Question: I'm trying to code a function that plots on the same figure approximations to the solution of an ODE using different step values. I got the ODE approximations right, I just can't figure out how to add colors and legends identifying each function.
I tried to follow <URL>, but I can't translate it quite well to a context where the number of functions is not constant.
Here's my code and the output it generates.
'''
library(purrr)
library(ggplot2)
library(glue)
eulerMethod = function(f, t0, y0, h, memo = 1000) {
vec = double(memo + 1)
vec[1] = y0
for (i in 1:memo) {
vec[i+1] = vec[i] + h*f(t0 + i*h, vec[i])
}
solution = function(t) {
if (t < t0) return(NaN)
n = (t-t0)/h
intN = floor(n)
if (n == intN)
return(vec[n+1])
else # linear interpolation
return(vec[intN + 1] + (n - intN) * (vec[intN + 2] - vec[intN + 1]))
}
}
compare = function(f, t0, y0, interval, hs = c(1, 0.5, 0.2, 0.1, 0.05)) {
fs = map(hs, ~ eulerMethod(f, t0, y0, .)) %>%
map(Vectorize)
# generates "h = 1" "h = 0.5" ... strings
legends = map_chr(hs, ~ glue("h = {hs[[.]]}"))
map(1:length(hs), ~ stat_function(fun = fs[[.]],
geom = "line",
aes_(colour = legends[.]))) %>%
reduce('+', .init = ggplot(data.frame(x = interval), aes(x)))
}
# y' = y => solution = exp(x)
compare(function(t, y) y, 0, 1, c(0, 5))
'''

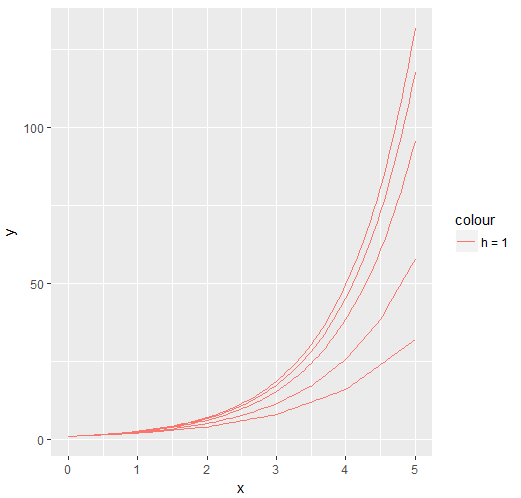
Answer: I haven't used 'glue' before, but it wasn't working the way I think you expected it to. It was just returning five copies of 'h = 1'. I've modified your code to just use 'paste0' to create the legend values:
'''
compare = function(f, t0, y0, interval, hs = c(1, 0.5, 0.2, 0.1, 0.05)) {
fs = map(hs, ~ eulerMethod(f, t0, y0, .)) %>%
map(Vectorize)
# generates "h = 1" "h = 0.5" ... strings
legends = paste0("h = ", hs)
map(1:length(hs), ~ stat_function(fun = fs[[.]],
geom = "line",
aes_(colour = legends[.]))) %>%
reduce('+', .init = ggplot(data.frame(x = interval), aes(x, colour=.)))
}
compare(function(t, y) y, 0, 1, c(0, 5))
'''
<URL>
Also, it seems to me the code could be made a bit more straightforward. For example:
'''
compare = function(f, t0, y0, interval, hs = c(1, 0.5, 0.2, 0.1, 0.05)) {
fs = map(hs, ~ eulerMethod(f, t0, y0, .)) %>%
map(Vectorize)
ggplot(data.frame(x = interval), aes(x)) +
map(1:length(fs), function(nn) {
stat_function(fun = fs[[nn]], geom = "line", aes_(colour = factor(hs[nn])))
}) +
labs(colour="h")
}
compare(function(t, y) y, 0, 1, c(0, 5))
'''